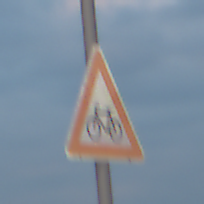
Verkehrszeichen: RadverkehrRechts
Umgebung: Outdoor, Nature
Tageszeit: SunriseSunset
Wetter: PartlyCloudy
Licht: Natural
Jahreszeit: NotSpecified
Kontrast: LowContrast